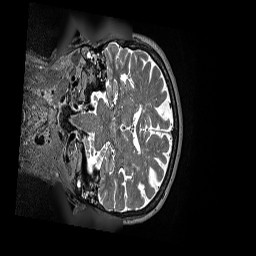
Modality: T2w
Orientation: coronal
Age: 84
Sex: male